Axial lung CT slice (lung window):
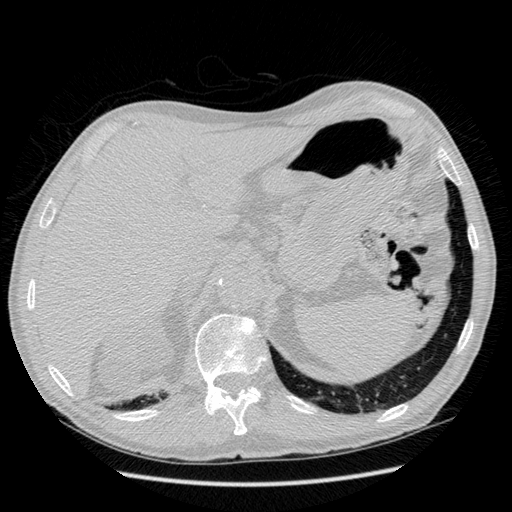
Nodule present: no